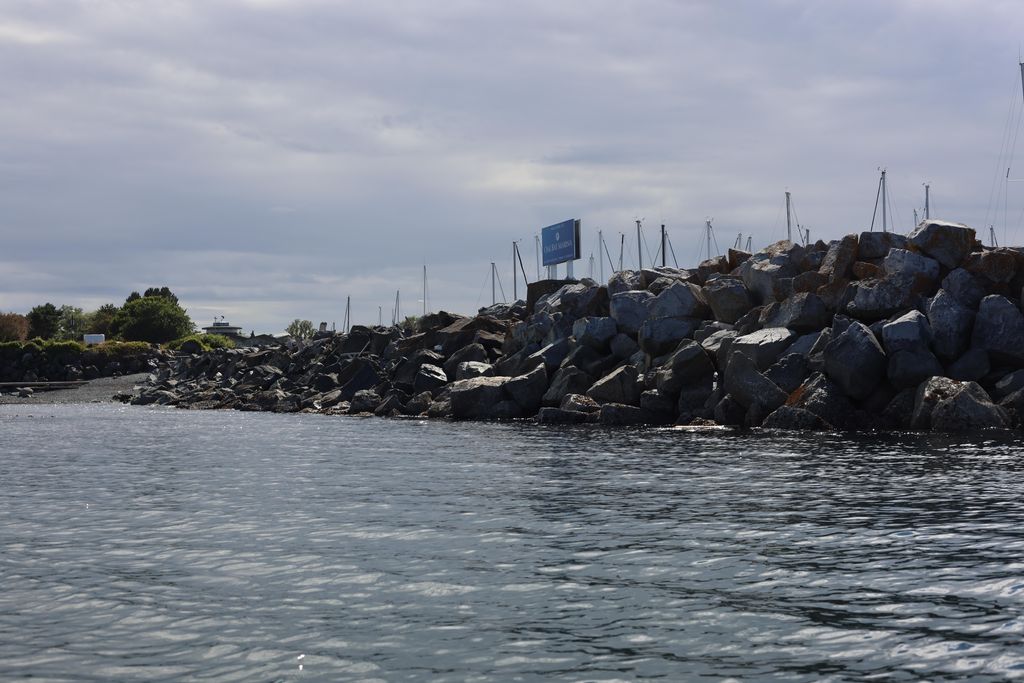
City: victoria